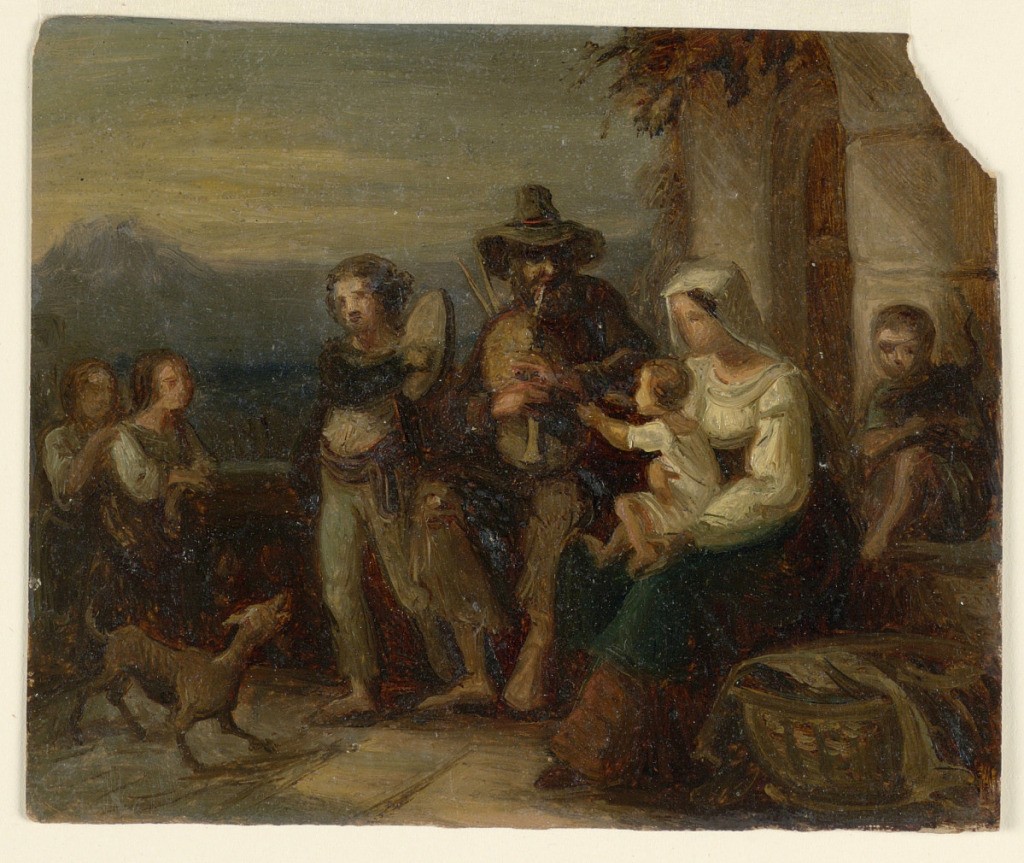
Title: Italian peasant family
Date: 1820–1840
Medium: Brush and oil paint on rigid paper
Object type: Drawing
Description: A group of figures including a woman with a child on her lap, a man playing a bagpipe, accompanied by a child with a tambourine, and a dog. Three other children in the scene. Mountains in the distance.